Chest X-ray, AP view. Patient: 62 years old, sex F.
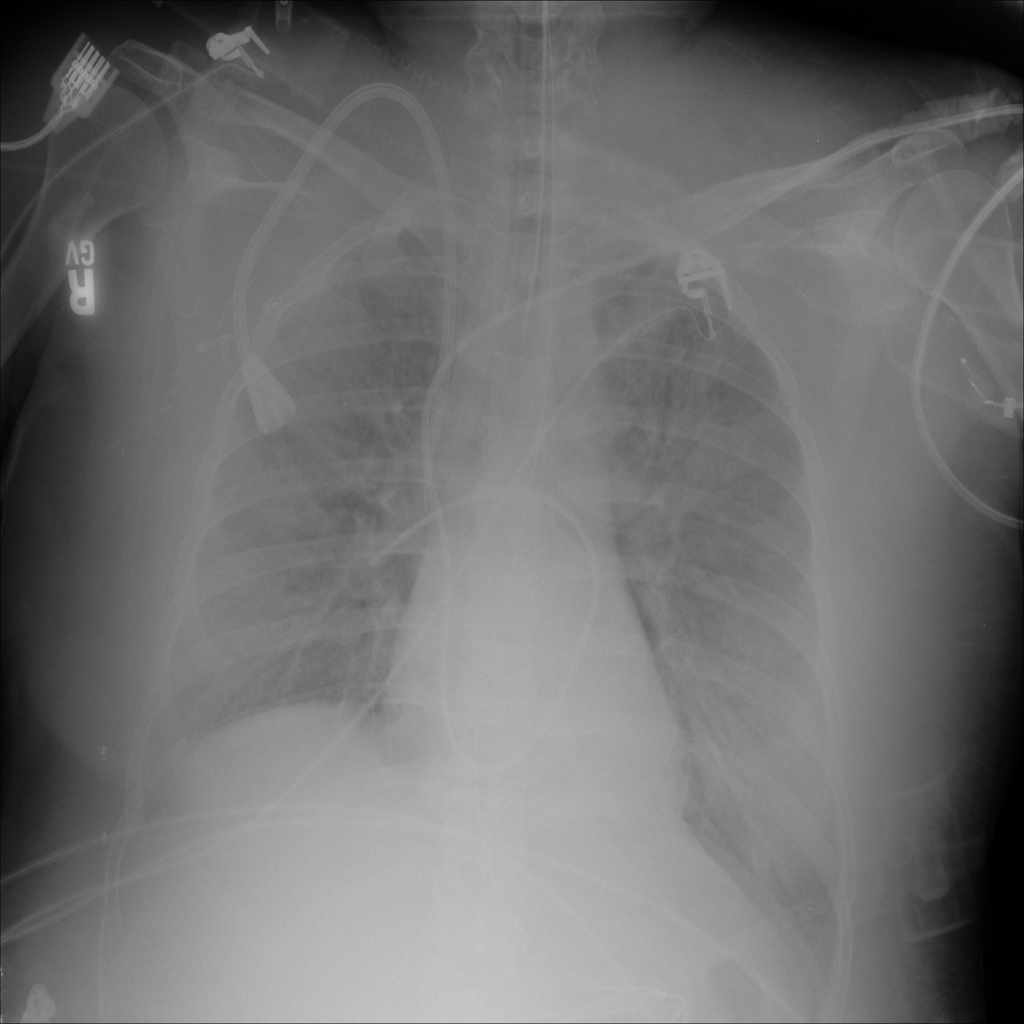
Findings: No Finding